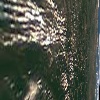
Label: land